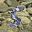
Label: 5